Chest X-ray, AP view. Patient: 9 years old, sex M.
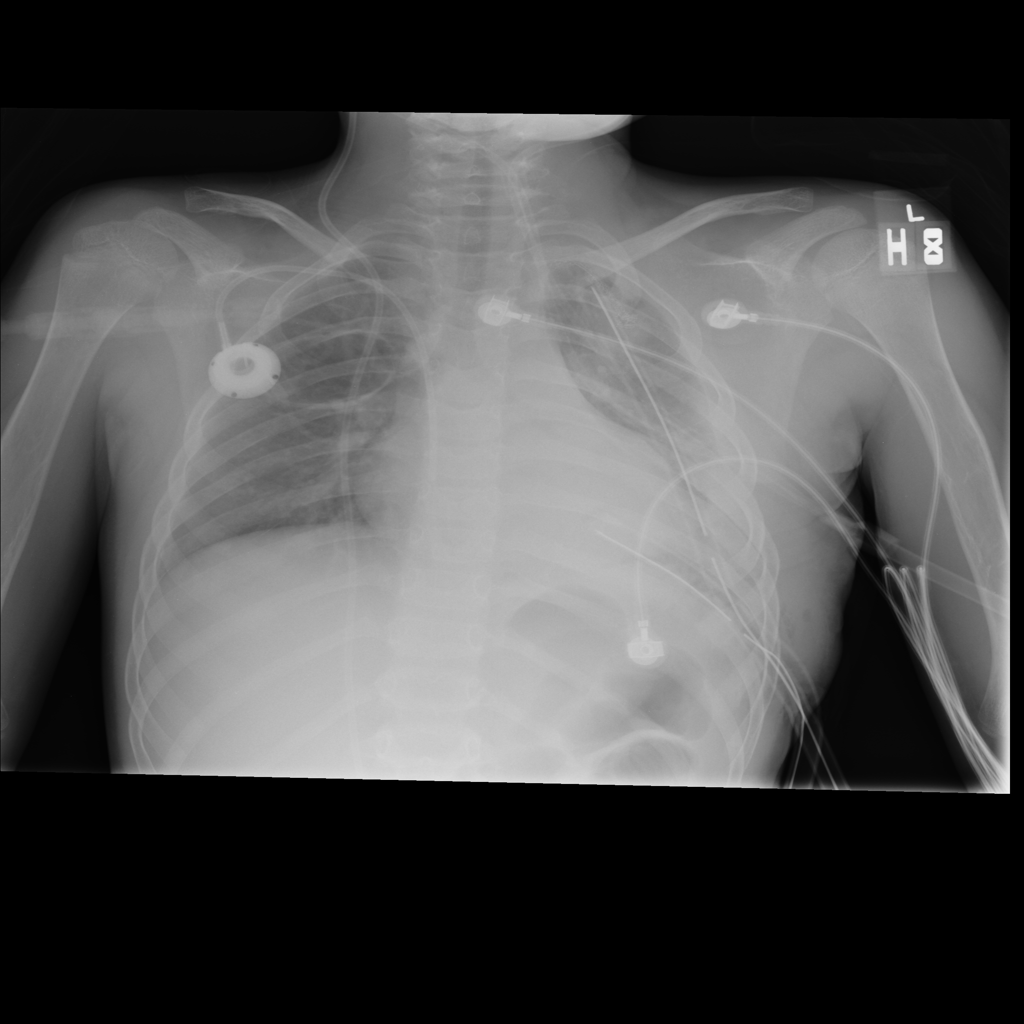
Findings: Effusion